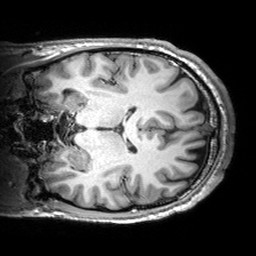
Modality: T1w
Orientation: coronal
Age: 25
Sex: male
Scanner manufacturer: siemens
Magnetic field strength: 3 T
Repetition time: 2.53 s
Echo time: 0.00299 s